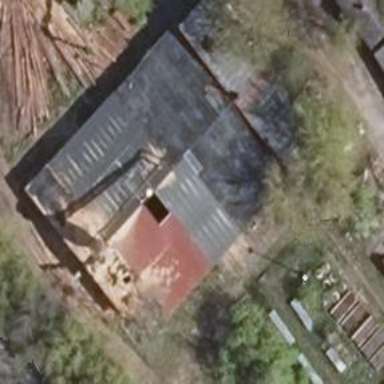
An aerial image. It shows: Sawmill craft.